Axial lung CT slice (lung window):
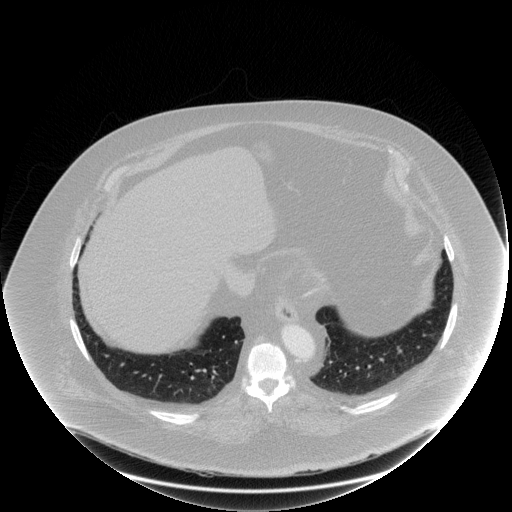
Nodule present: no